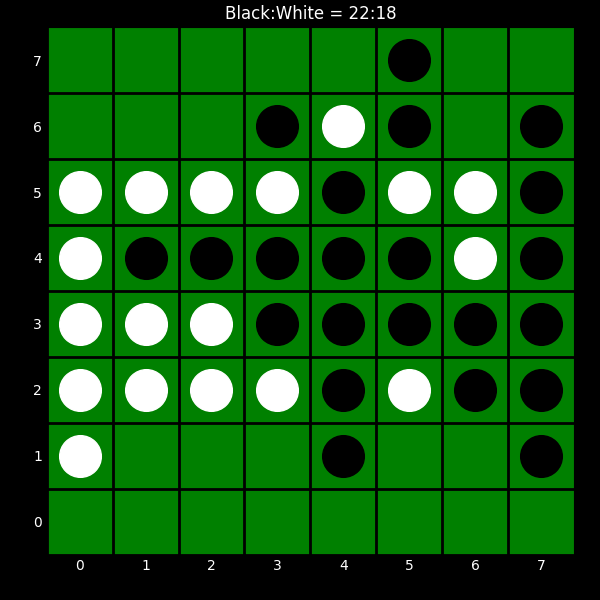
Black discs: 22
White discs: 18